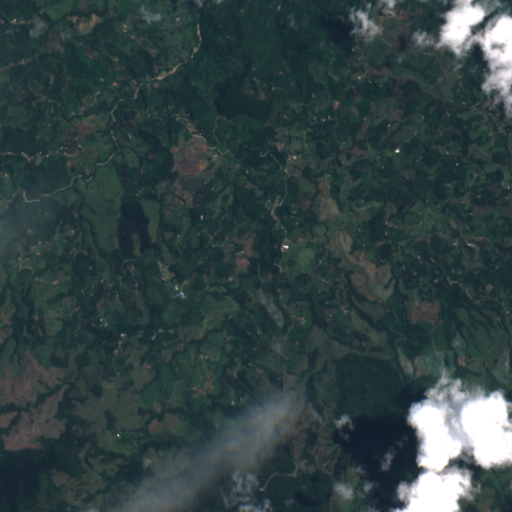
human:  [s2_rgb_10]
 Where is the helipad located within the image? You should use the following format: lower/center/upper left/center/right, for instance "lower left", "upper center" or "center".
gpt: The helipad is located in the center left of the image.
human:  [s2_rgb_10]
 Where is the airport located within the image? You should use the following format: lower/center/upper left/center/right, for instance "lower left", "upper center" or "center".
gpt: There is no airport in the image.